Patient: sex M, age 47
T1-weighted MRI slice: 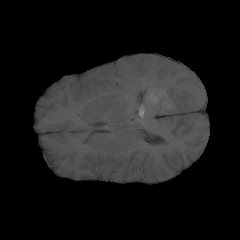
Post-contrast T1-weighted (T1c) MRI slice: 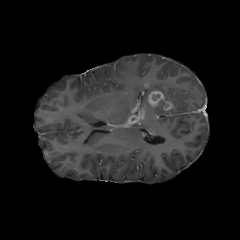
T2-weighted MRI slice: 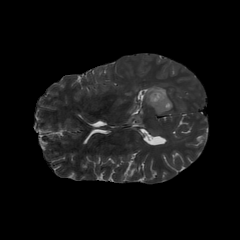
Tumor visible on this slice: yes
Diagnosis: Glioblastoma, IDH-wildtype
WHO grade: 4